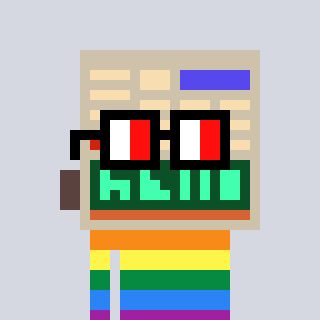
a pixel art character with square glasses with black frames and red eyes, a calculator-shaped head and a rust-colored body on a cool background